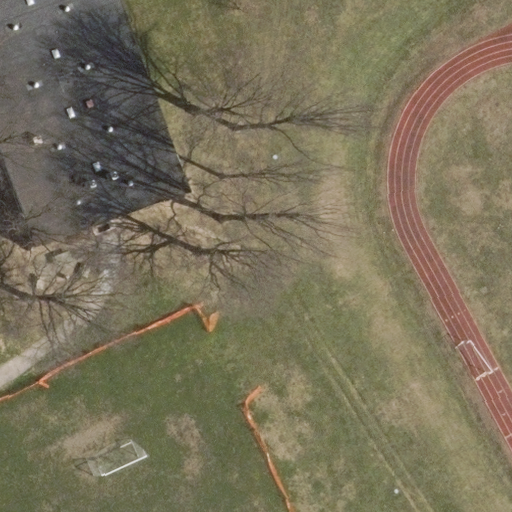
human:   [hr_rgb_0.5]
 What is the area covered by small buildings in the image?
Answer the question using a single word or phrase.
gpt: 0m2

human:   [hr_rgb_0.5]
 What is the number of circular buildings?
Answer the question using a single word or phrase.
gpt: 0

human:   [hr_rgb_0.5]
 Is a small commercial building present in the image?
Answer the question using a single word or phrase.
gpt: no

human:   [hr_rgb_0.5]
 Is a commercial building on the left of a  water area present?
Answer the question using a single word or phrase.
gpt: no

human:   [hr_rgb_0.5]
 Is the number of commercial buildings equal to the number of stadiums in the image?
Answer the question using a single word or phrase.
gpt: no

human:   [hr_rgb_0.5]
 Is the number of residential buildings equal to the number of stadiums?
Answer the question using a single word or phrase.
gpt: yes

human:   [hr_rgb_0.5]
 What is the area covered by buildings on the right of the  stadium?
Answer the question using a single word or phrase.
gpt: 0m2

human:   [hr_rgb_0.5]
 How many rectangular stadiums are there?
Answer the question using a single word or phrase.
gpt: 1

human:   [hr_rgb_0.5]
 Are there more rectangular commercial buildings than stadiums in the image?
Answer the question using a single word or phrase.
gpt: no

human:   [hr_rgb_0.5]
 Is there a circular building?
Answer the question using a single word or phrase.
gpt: no

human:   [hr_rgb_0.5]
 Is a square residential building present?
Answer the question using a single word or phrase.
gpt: no

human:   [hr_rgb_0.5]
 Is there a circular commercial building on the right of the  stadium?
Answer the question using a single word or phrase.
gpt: no

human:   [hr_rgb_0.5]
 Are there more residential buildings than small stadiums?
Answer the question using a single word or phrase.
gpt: yes

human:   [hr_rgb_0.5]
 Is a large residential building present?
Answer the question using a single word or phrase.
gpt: no

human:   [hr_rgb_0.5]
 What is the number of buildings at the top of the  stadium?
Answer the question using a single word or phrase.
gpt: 1

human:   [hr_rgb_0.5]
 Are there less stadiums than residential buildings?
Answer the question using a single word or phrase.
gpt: no

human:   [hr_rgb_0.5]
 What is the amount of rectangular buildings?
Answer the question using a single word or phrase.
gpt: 0

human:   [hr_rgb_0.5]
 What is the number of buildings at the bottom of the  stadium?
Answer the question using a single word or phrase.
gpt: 0

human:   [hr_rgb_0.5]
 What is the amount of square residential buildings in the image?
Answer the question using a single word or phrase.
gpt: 0

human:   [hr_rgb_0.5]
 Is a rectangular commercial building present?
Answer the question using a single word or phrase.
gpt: no

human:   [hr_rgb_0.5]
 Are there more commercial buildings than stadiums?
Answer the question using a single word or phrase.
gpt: no

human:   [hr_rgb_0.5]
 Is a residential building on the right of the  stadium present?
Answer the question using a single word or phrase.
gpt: no

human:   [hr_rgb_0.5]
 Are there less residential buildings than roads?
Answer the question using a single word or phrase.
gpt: no

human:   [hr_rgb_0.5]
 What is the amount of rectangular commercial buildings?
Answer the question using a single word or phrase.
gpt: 0

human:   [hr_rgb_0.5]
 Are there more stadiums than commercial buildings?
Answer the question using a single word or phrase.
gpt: yes

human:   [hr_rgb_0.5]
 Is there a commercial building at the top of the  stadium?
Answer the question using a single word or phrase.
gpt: no

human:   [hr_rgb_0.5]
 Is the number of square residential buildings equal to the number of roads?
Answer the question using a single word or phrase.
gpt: yes

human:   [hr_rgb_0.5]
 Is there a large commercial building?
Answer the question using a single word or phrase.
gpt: no

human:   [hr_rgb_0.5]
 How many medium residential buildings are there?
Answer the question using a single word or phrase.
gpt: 1

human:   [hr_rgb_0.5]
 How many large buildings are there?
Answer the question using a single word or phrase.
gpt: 0

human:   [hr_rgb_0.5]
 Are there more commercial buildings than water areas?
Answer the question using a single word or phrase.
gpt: no

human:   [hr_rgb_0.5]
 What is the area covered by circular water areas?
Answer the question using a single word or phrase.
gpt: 0m2

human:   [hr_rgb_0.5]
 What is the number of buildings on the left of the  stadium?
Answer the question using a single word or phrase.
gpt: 1

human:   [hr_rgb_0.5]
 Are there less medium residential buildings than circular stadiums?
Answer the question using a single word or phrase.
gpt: no

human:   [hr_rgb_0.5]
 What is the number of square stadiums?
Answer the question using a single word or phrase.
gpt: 0

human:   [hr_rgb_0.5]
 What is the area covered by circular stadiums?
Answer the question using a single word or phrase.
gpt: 0m2